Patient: sex M, age 60
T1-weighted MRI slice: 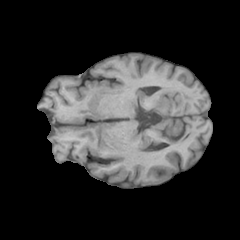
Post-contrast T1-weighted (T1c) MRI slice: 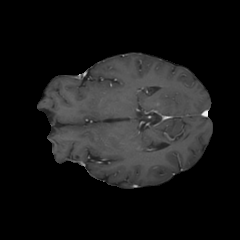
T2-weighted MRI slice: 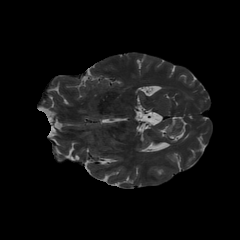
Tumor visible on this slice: yes
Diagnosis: Glioblastoma, IDH-wildtype
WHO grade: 4